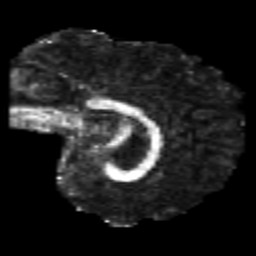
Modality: FA
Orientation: sagittal
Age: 21
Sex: male
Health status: healthy
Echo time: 0.074 s